Question: I don't know what this is called, so I wasn't able to title this question very well. What I'm wanting to do is make a bar that shows what steps in a process have been completed, like this:

I have no idea how to do this kind of effect, and because I don't know what it's called I haven't been able to find any examples or anything.
How can I make something like in the image above?
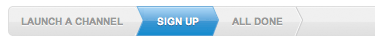
Answer: it is called 'Progress Trackers' , it looks similar to 'Breadcrumb' navigation but it has different behavior and uses.
see the following <URL> to see examples and differences between both.
see the following <URL> to build a progress tracker in pure css.